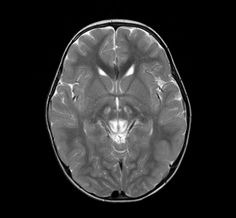
Label: notumor